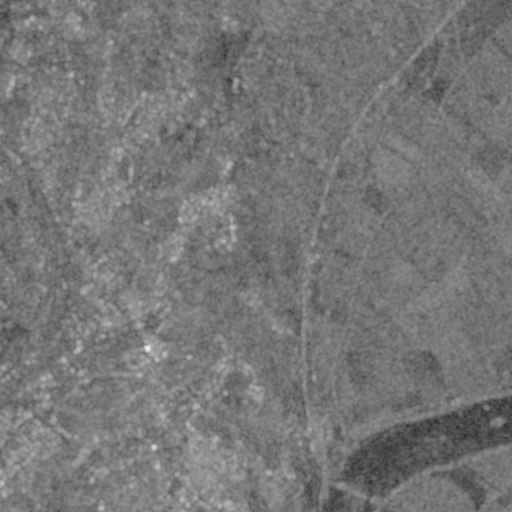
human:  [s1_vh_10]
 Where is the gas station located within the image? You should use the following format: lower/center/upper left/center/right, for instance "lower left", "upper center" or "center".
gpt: The gas station is located in the left of the image.
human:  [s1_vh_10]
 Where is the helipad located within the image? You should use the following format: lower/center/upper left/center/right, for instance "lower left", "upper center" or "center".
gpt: The helipad is located in the lower left of the image.
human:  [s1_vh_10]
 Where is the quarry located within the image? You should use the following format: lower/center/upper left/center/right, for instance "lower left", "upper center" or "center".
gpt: The quarry is located in the lower right of the image.
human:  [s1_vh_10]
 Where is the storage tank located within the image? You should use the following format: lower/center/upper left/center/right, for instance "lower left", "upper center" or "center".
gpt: The storage tank is located in the center of the image.
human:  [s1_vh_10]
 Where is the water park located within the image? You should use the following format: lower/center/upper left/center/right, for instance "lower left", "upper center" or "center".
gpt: The water park is located in the upper center of the image.
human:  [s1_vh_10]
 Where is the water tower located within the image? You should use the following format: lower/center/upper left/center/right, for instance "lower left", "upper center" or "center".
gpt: The water tower is located in the lower center of the image.
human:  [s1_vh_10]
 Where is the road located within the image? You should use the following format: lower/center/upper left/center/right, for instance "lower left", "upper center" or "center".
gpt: There is no road in the image.

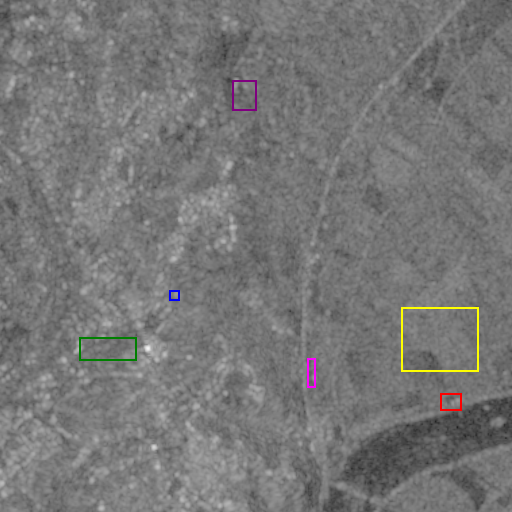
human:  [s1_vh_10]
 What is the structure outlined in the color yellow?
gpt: The structure outlined in yellow is a crop field.
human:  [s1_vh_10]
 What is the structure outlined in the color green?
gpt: The structure outlined in green is a park.
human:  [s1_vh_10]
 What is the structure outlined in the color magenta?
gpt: The structure outlined in magenta is a parking lot.
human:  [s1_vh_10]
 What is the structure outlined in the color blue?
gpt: The structure outlined in blue is a power substation.
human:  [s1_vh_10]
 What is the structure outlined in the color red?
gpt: The structure outlined in red is a quarry.
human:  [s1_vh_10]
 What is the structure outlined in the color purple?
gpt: The structure outlined in purple is a water park.
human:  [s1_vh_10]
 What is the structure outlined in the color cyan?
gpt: There is no cyan outline.